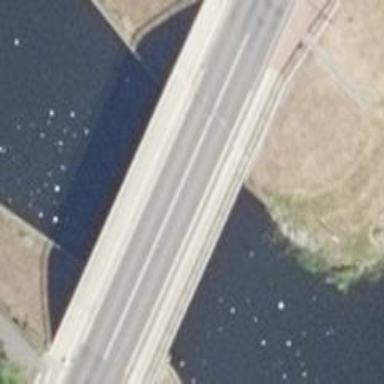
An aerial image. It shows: There is bridge in the image.